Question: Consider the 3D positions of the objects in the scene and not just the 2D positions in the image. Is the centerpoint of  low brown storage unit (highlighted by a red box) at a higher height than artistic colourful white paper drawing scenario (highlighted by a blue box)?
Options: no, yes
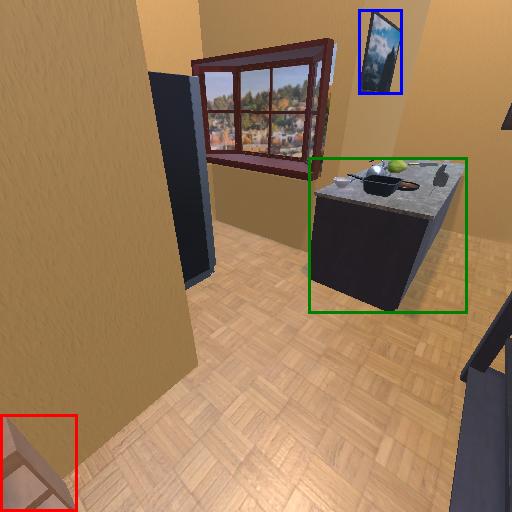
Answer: no